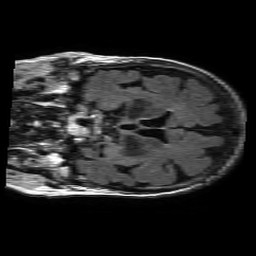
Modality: FLAIR
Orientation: coronal
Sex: female
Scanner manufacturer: philips
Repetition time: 11 s
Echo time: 0.125 s